Field crop: maize
Growth stage: 2
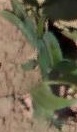
Species: maize